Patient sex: M
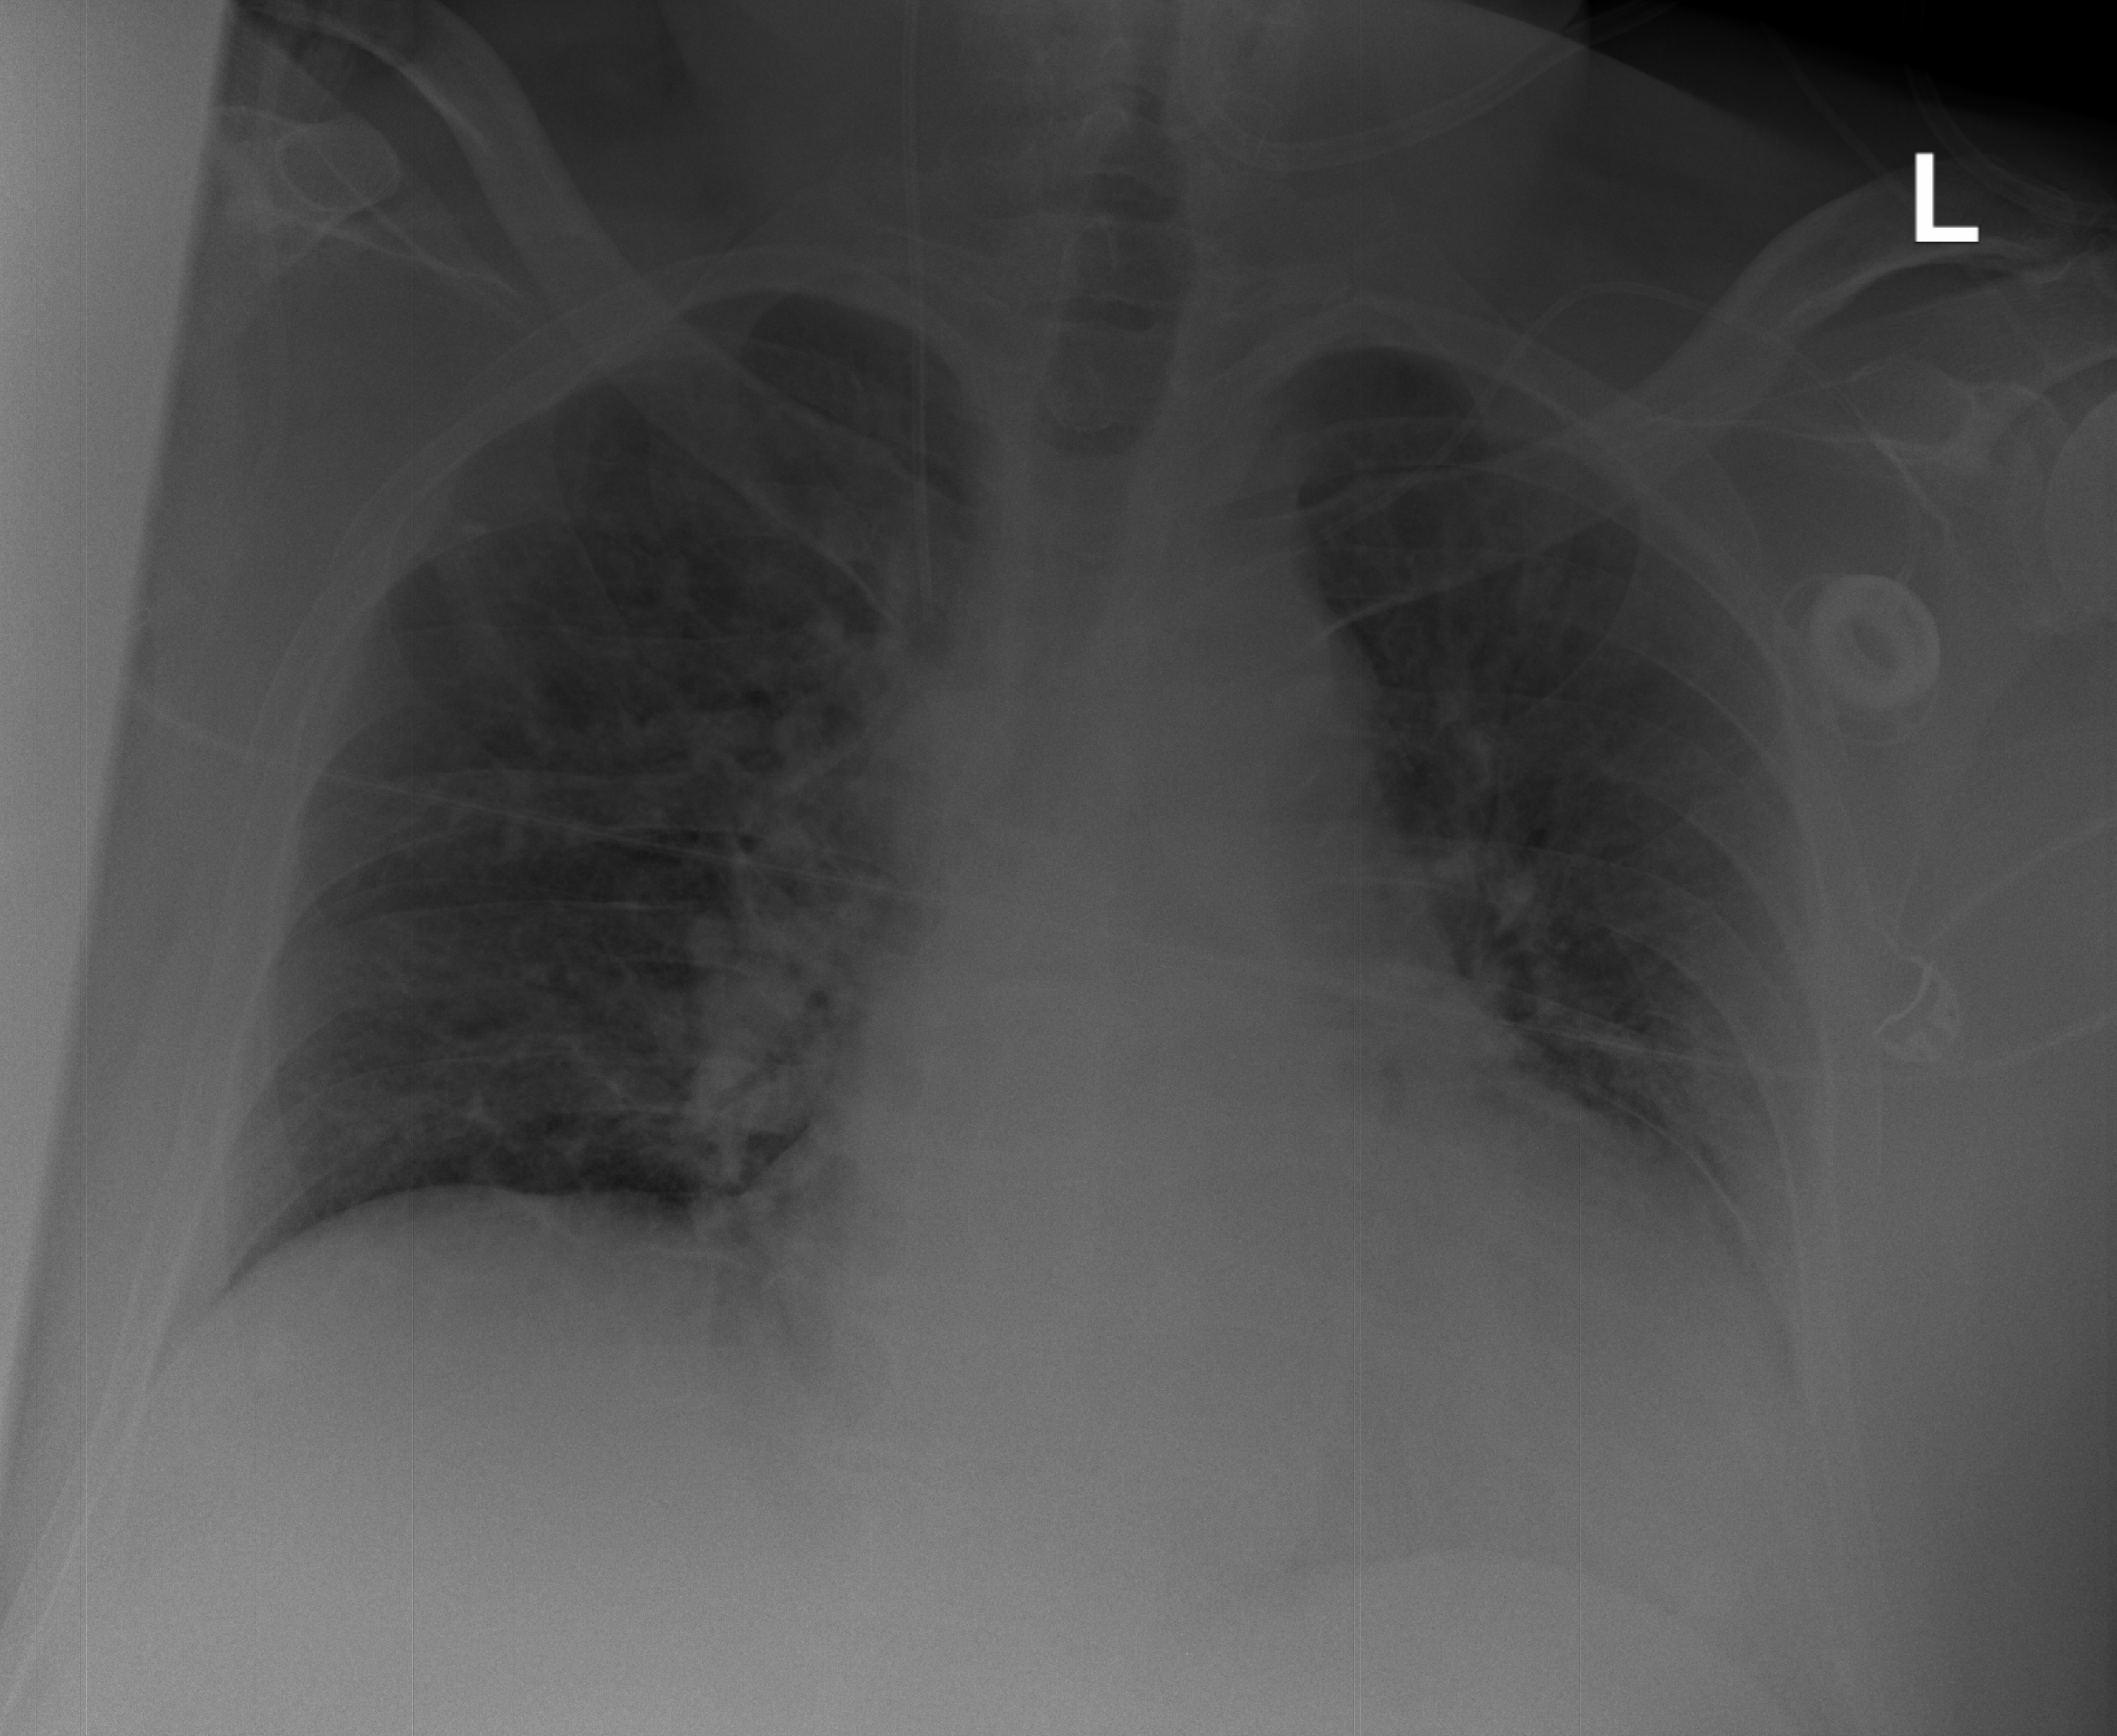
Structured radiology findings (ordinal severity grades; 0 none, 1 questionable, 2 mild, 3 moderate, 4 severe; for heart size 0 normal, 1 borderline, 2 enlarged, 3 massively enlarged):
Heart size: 2
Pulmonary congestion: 2
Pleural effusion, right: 0
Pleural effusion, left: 2
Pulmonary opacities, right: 2
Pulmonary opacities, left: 2
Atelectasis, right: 0
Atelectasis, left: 2